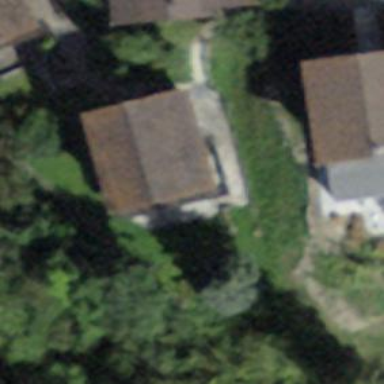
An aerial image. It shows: Simple and straightforward house.